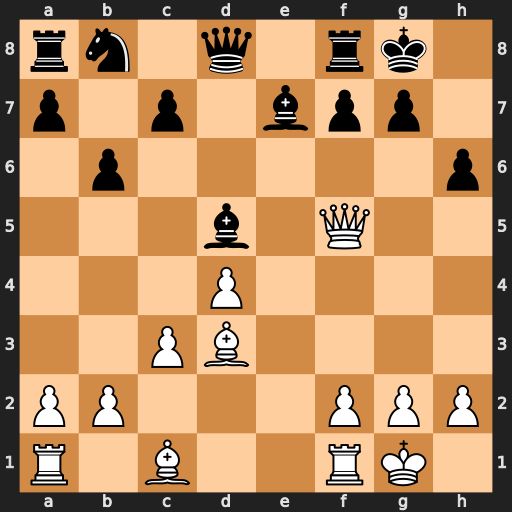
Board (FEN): rn1q1rk1/p1p1bpp1/1p5p/3b1Q2/3P4/2PB4/PP3PPP/R1B2RK1
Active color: w
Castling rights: -
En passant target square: -
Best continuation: Qh7#